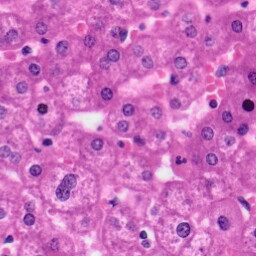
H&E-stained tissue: Liver